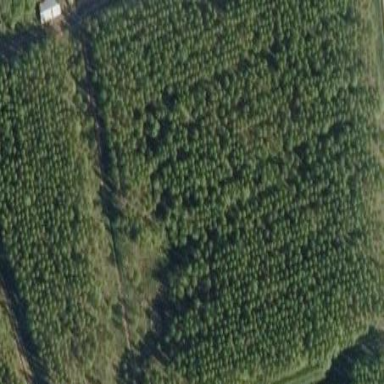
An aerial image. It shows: Plant nursery growing trees as crops.